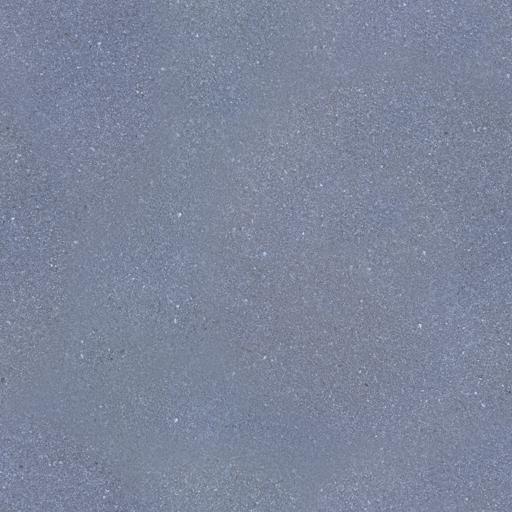
Tags: asphalt blue floor grey light rough street